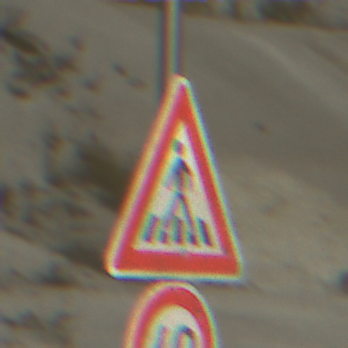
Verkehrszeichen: FussgaengerueberwegRechts
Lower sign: Geschwindigkeit40
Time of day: MorningAfternoon
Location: Outdoor (Beach)
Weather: PartlyCloudy
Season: NotSpecified
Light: Natural